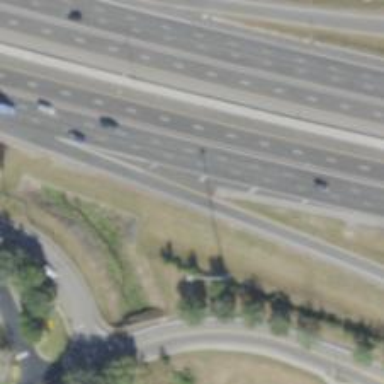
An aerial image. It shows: Diamond junction on motorway link.